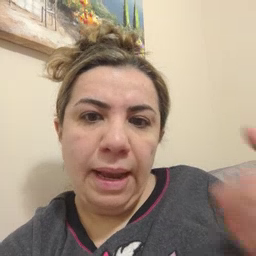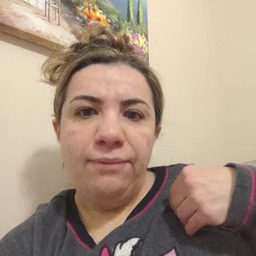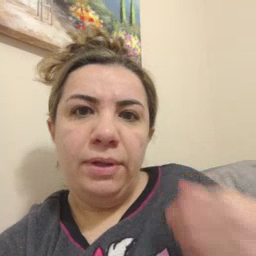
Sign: have